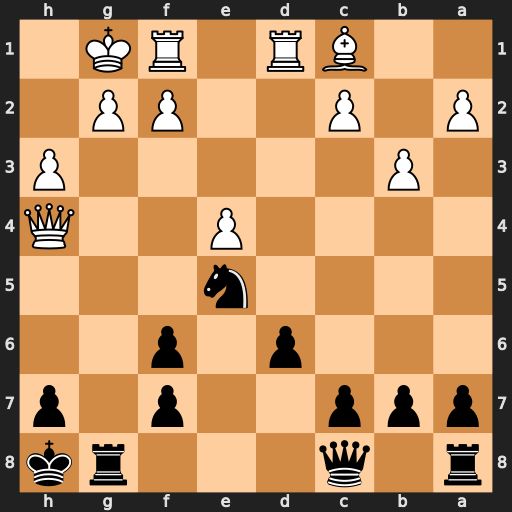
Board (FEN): r1q3rk/ppp2p1p/3p1p2/4n3/4P2Q/1P5P/P1P2PP1/2BR1RK1
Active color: b
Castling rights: -
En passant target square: -
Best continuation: Nf3+ Kh1 Nxh4